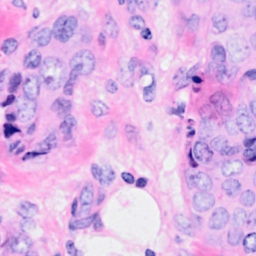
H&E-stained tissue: Breast